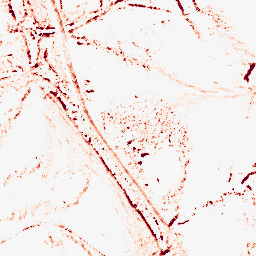
Category: morphological
Decomposition family: morphological_diamond
Decomposition parameters: operation: opening
radius: 3
Upsampling method: lanczos
Upsampling parameters: scale: 4
Upsampling scale: 4